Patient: sex F, age 68
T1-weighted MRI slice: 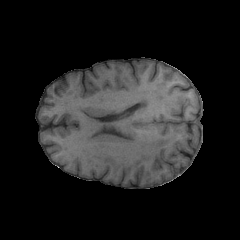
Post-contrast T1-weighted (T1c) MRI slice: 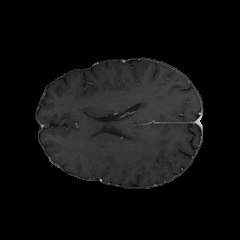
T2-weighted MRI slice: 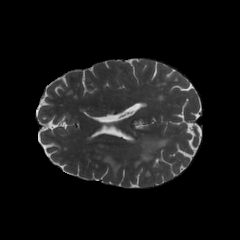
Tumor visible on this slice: yes
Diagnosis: Glioblastoma, IDH-wildtype
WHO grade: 4